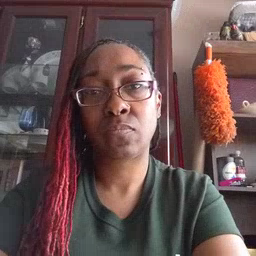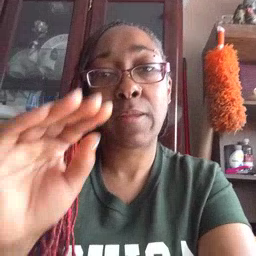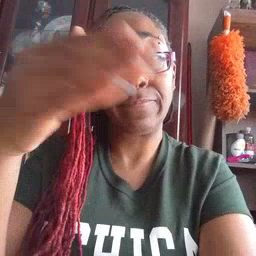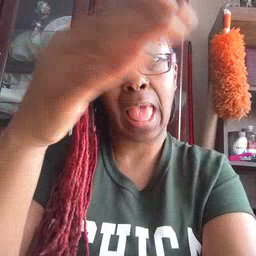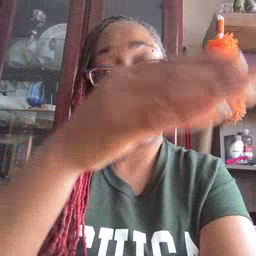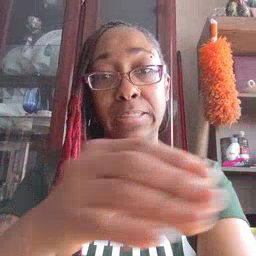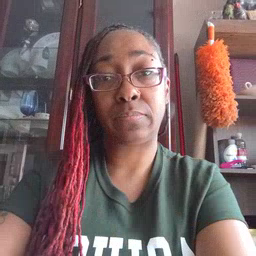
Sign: flag